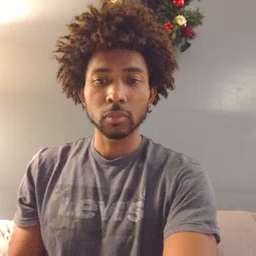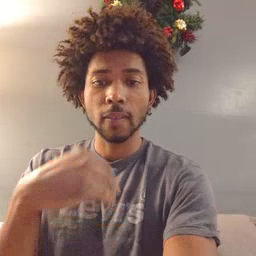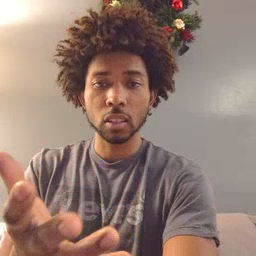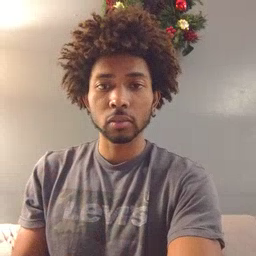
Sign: give